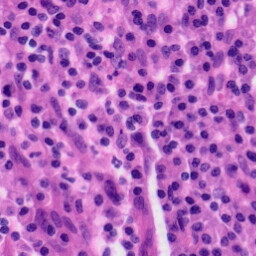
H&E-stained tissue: Tonsil